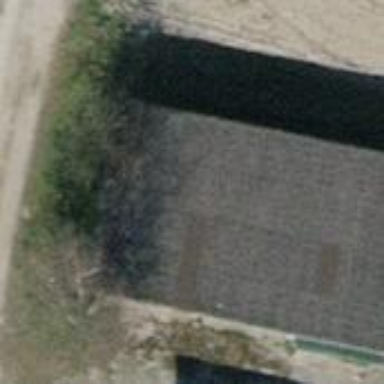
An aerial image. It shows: View of roof of building.